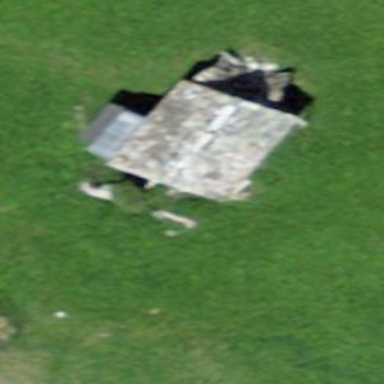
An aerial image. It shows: Farm building.